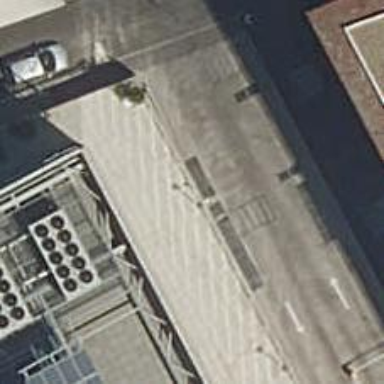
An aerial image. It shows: Surveillance system is in place.